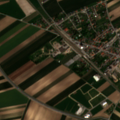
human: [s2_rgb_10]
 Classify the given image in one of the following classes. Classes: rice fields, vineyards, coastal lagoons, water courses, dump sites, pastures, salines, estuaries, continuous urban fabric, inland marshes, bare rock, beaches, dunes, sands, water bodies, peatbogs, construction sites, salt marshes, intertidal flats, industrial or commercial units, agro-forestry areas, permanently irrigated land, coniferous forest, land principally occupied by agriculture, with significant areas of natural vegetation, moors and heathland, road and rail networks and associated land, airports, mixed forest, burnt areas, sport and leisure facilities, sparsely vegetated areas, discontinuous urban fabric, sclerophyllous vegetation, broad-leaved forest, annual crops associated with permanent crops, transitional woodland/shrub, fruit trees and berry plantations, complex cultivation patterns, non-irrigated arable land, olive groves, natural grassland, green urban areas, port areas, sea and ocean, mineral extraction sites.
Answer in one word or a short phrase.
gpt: discontinuous urban fabric, non-irrigated arable land